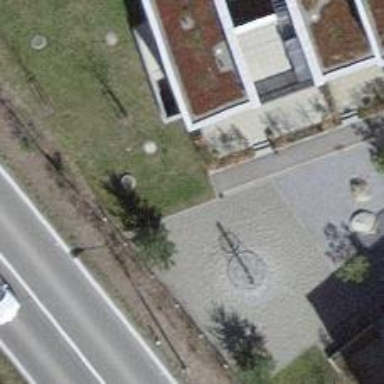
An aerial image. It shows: Sidewalk.